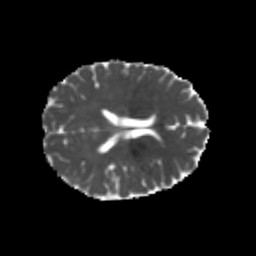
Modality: MD
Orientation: axial
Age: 23
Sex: female
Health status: healthy
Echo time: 0.074 s